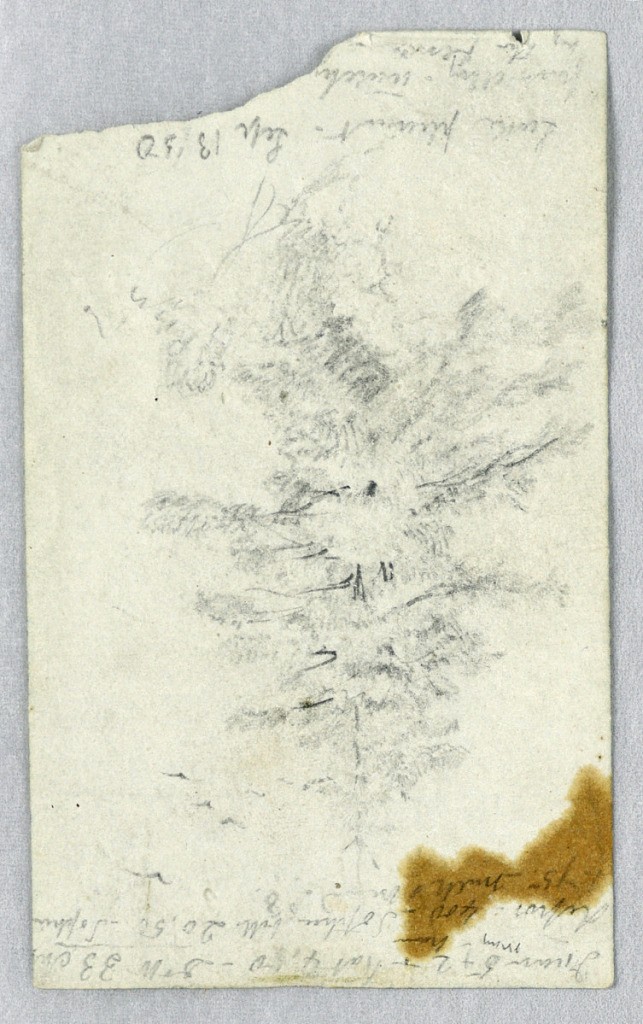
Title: Study of Pine Foliage, Lake Pleasant
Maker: Daniel Huntington, American, 1816–1906
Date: September 13, 1850
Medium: Graphite on cream wove paper
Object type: Drawing
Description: Study of the foliage of a pine tree, with notes above and below. Verso: Notations of expenses.